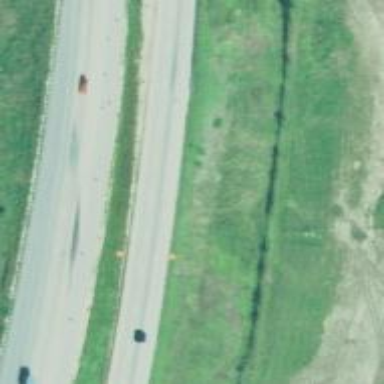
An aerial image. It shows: Motorway link.